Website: lowes
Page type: newsletter-management
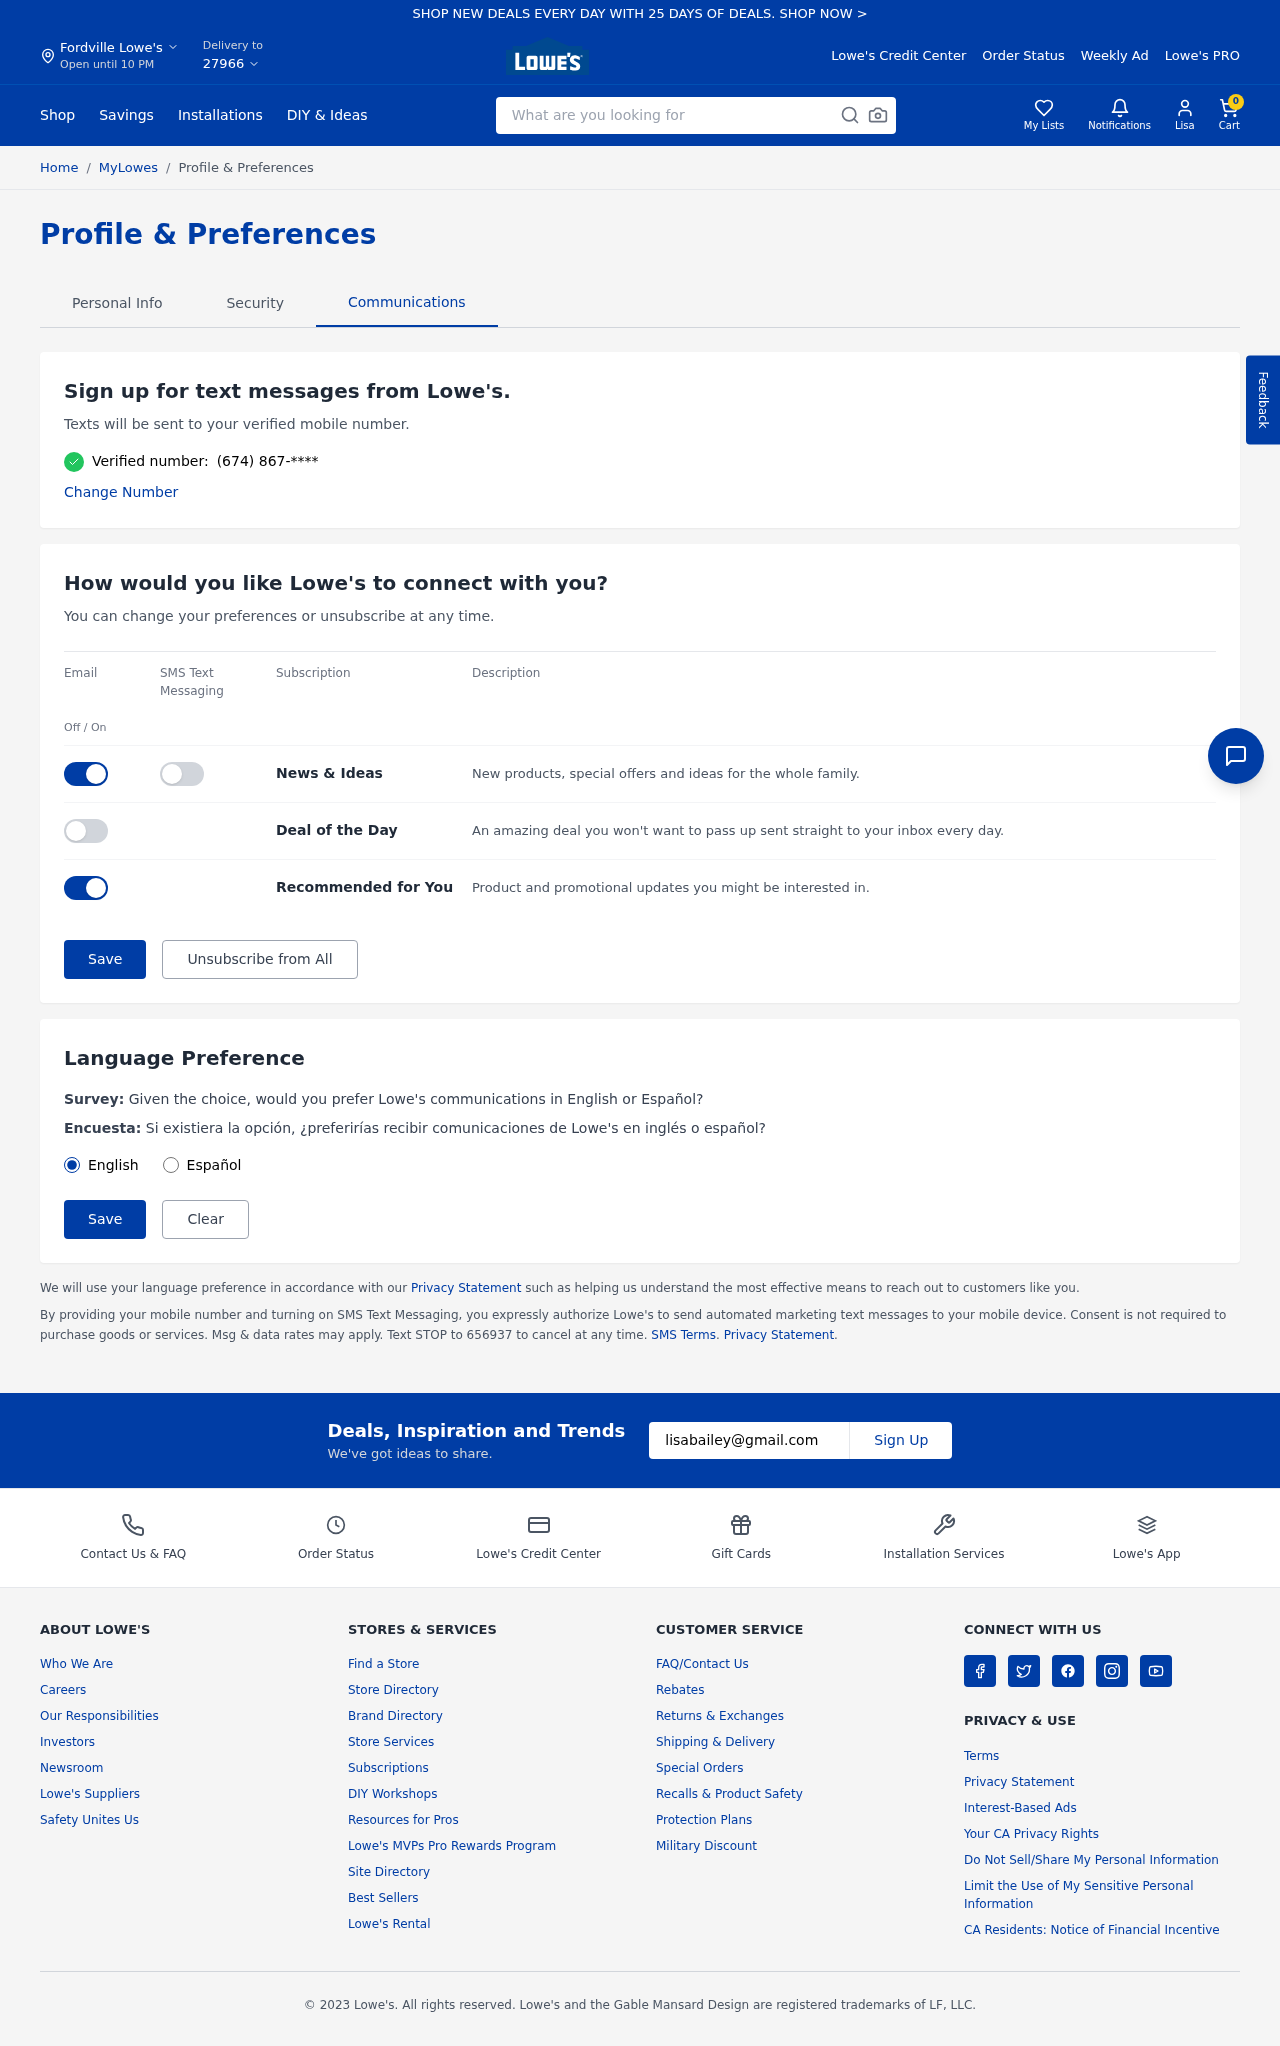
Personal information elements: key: PII_CITY
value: Fordville
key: PII_EMAIL
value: lisabailey@gmail.com
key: PII_FIRSTNAME
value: Lisa
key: PII_POSTCODE
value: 27966
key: PII_PHONE
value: (674) 867
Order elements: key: ORDER_NUM_ITEMS
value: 0
Search elements: key: HEADER_SEARCH
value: What are you looking for